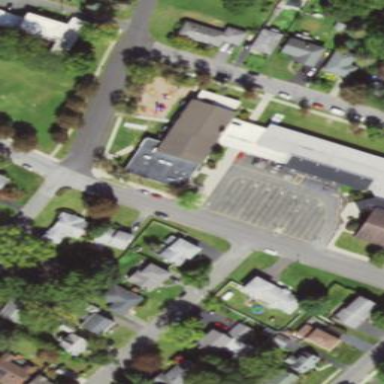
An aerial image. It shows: School.